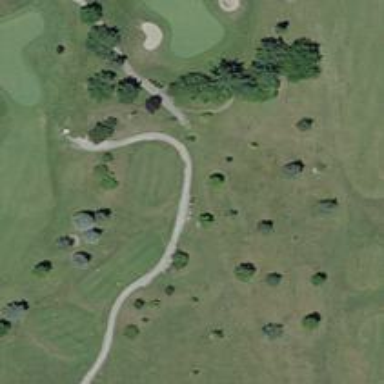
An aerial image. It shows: Service road designated as golf cart path.